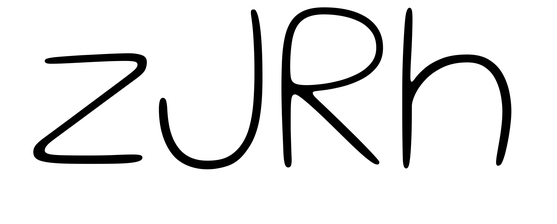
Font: Gluten_Thin